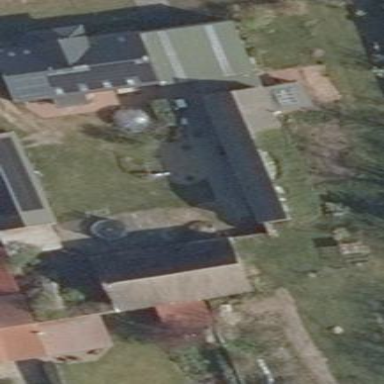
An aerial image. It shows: Gabled grey farm auxiliary building with roof oriented along its structure.